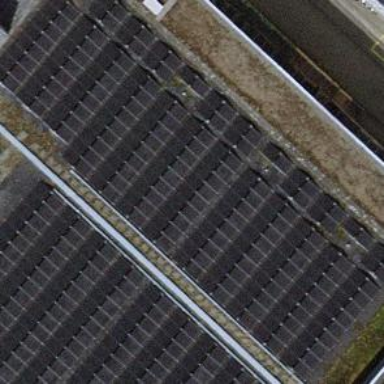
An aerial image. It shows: Solar power generator using photovoltaic panels.